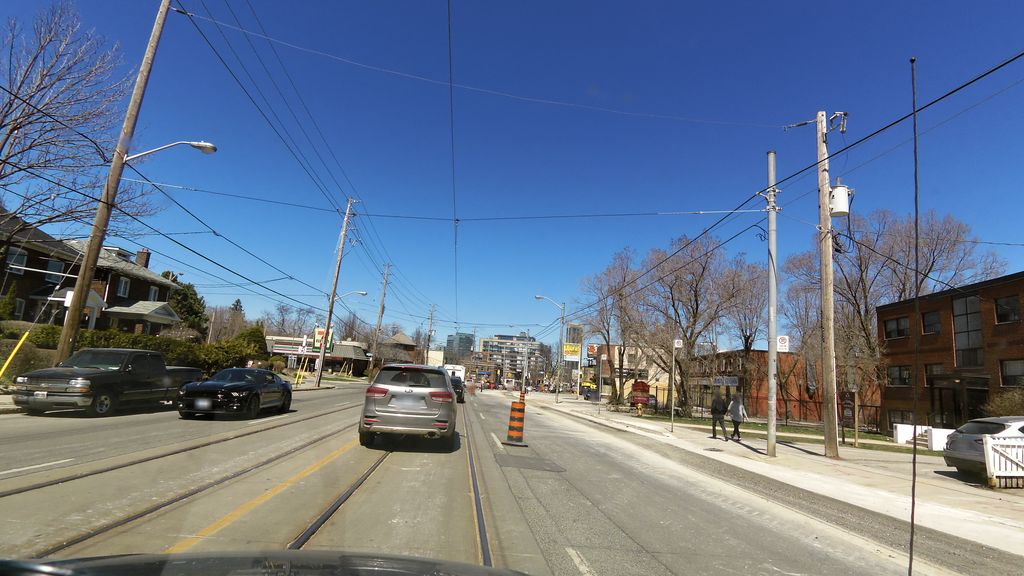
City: toronto